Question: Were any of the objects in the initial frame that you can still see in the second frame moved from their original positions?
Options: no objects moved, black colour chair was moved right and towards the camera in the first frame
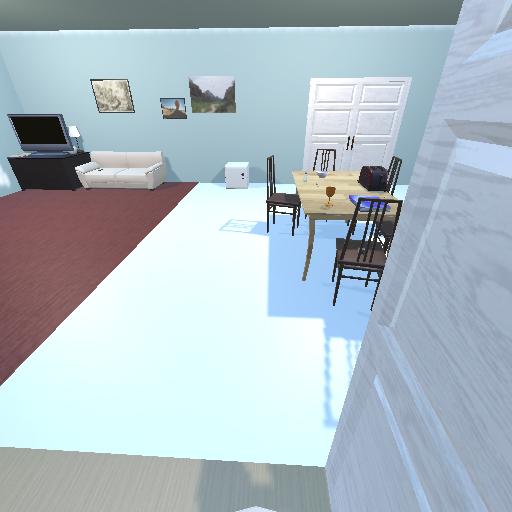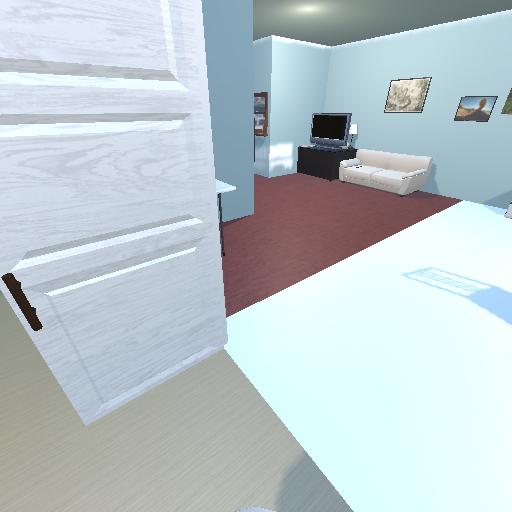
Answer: no objects moved